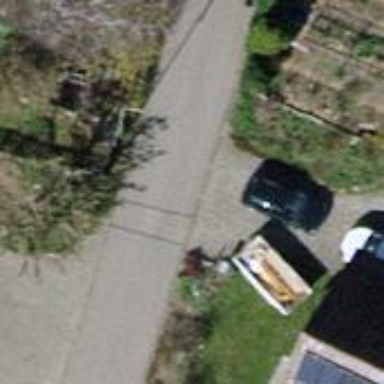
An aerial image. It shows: Residential road with asphalt surface and no sidewalk.